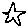
Label: star